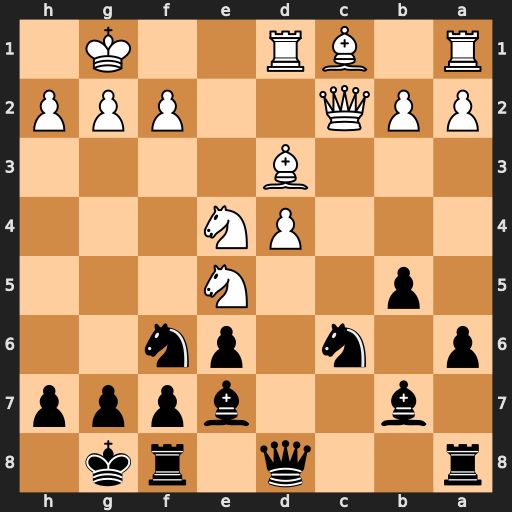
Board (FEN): r2q1rk1/1b2bppp/p1n1pn2/1p2N3/3PN3/3B4/PPQ2PPP/R1BR2K1
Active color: b
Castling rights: -
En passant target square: -
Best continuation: Nxd4